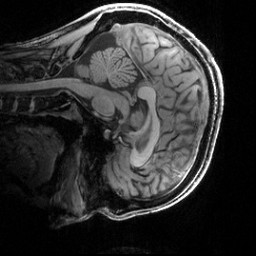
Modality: T1w
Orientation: sagittal
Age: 26
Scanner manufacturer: siemens
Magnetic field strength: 3 T
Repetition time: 2.5 s
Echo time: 0.00444 s